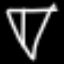
Label: diamond